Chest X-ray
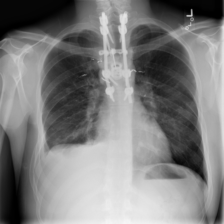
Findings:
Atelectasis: positive
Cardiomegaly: negative
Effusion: positive
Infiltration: negative
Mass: negative
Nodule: negative
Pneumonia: negative
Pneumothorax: negative
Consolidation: negative
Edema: negative
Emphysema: negative
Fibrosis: negative
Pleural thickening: negative
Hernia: negative